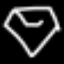
Label: diamond